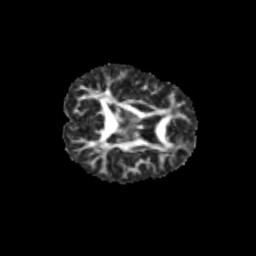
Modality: FA
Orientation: axial
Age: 12
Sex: female
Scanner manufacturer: siemens
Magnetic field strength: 3 T
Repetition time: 3.8 s
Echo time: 0.07 s